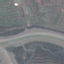
Land use / land cover: River